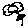
Label: flower